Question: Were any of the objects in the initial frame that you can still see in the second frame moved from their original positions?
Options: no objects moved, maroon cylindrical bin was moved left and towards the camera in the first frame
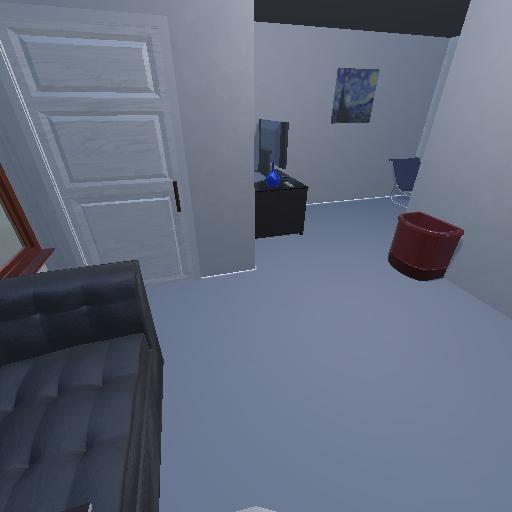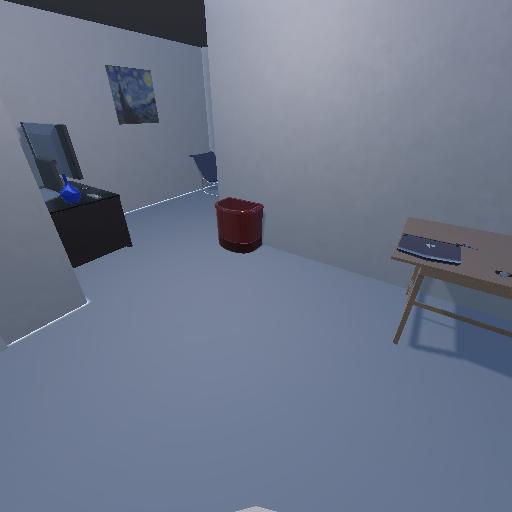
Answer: no objects moved